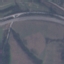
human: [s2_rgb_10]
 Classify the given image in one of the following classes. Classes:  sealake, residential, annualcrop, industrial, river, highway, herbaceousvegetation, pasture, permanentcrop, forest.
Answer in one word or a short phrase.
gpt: Highway